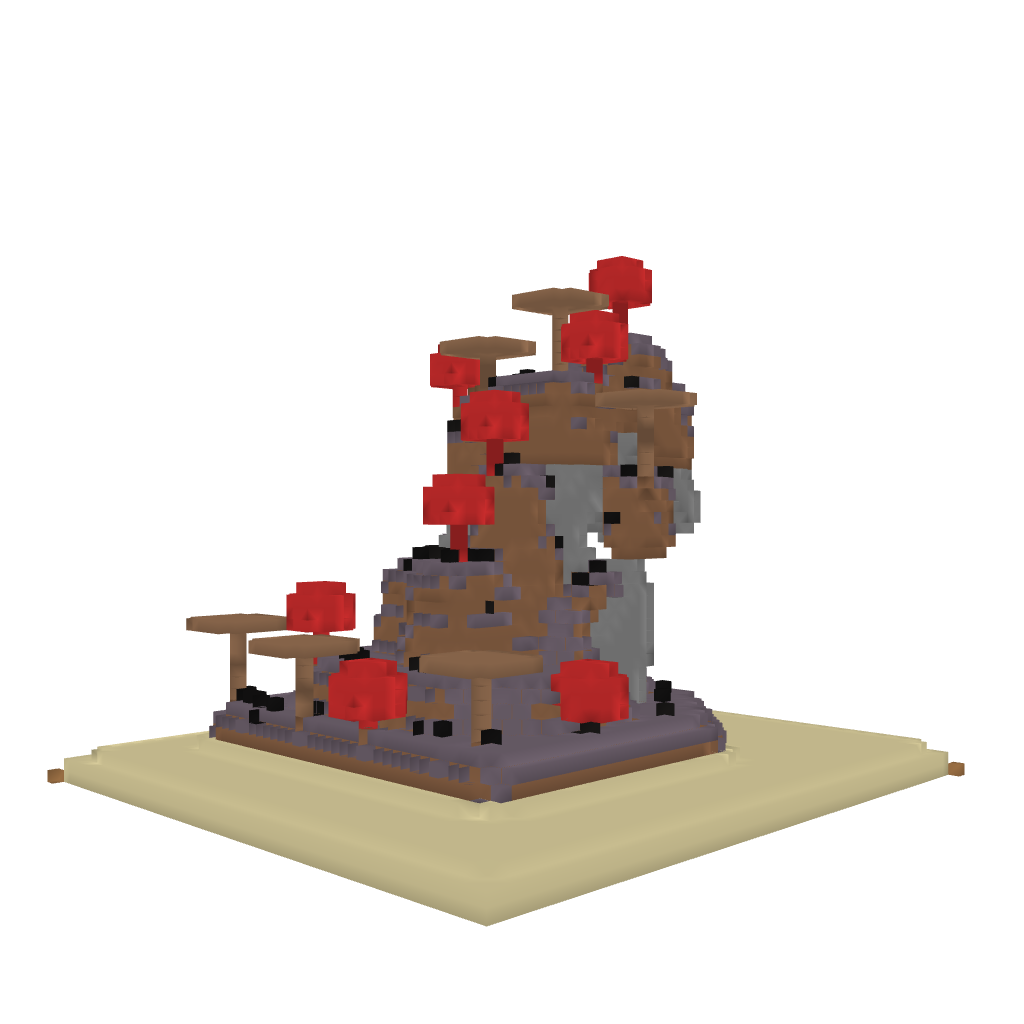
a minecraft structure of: Mushroom island